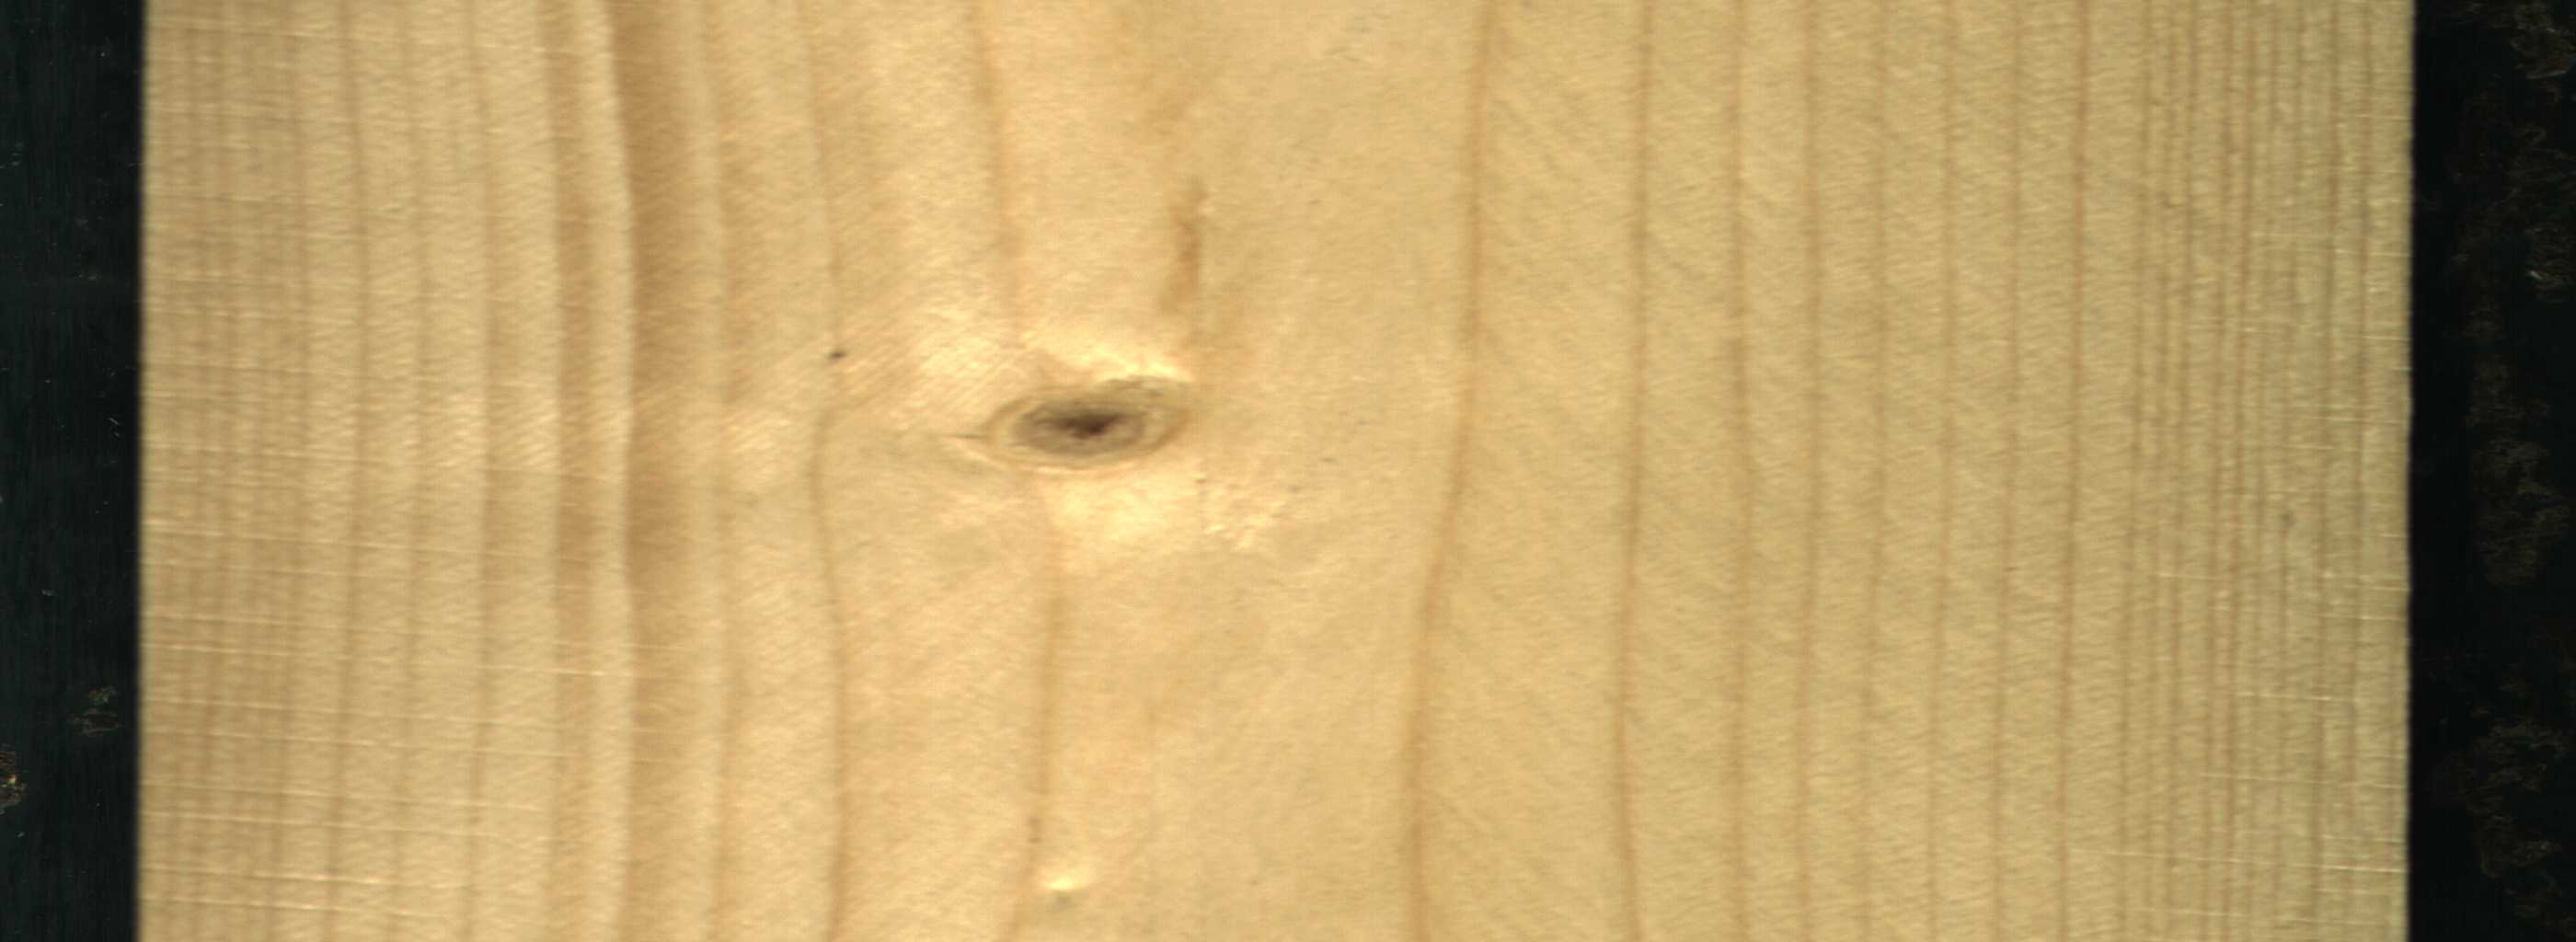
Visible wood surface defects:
Live_Knot